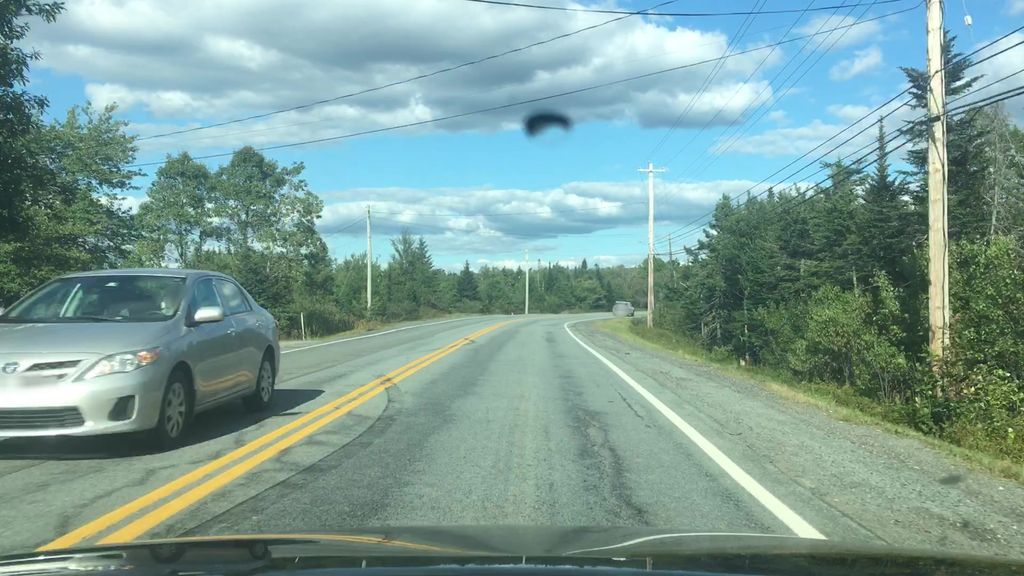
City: halifax